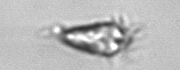
Label: Paratontonia_gracillima